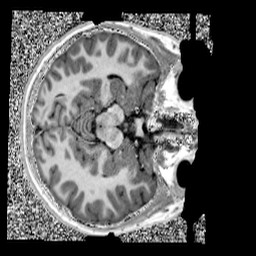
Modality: UNIT1
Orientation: axial
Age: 9
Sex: female
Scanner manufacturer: siemens
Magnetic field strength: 3 T
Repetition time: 4 s
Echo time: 0.00303 s